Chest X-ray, PA view. Patient: 50 years old, sex F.
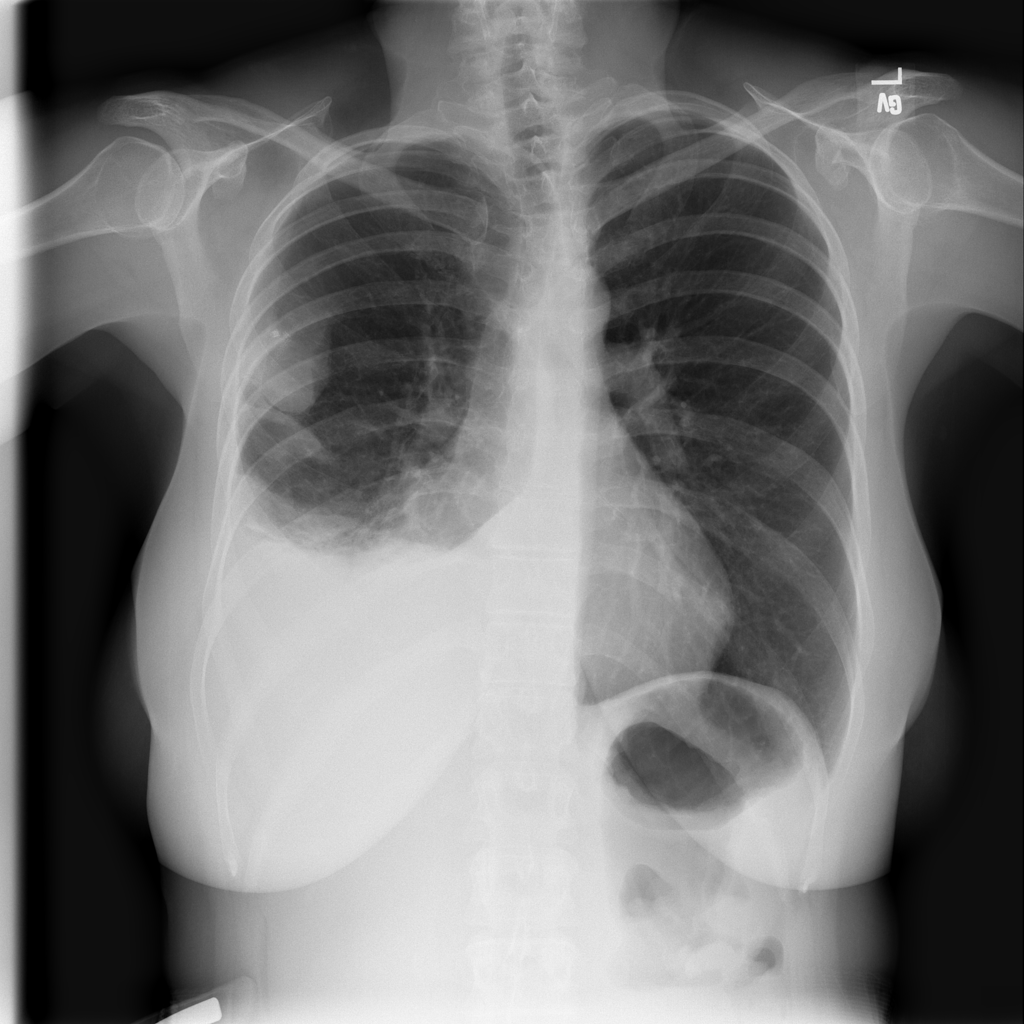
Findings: No Finding